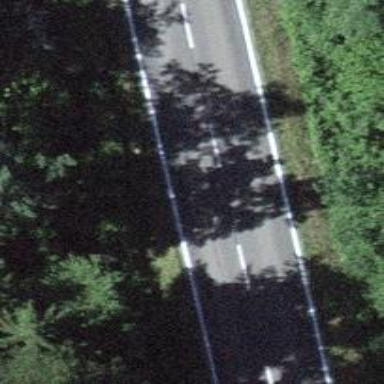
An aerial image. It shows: Secondary road.